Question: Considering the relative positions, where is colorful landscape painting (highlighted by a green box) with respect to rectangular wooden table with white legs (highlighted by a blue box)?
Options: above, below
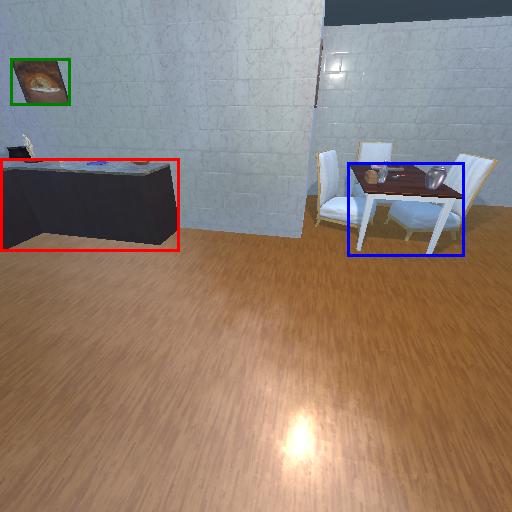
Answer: above